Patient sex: M
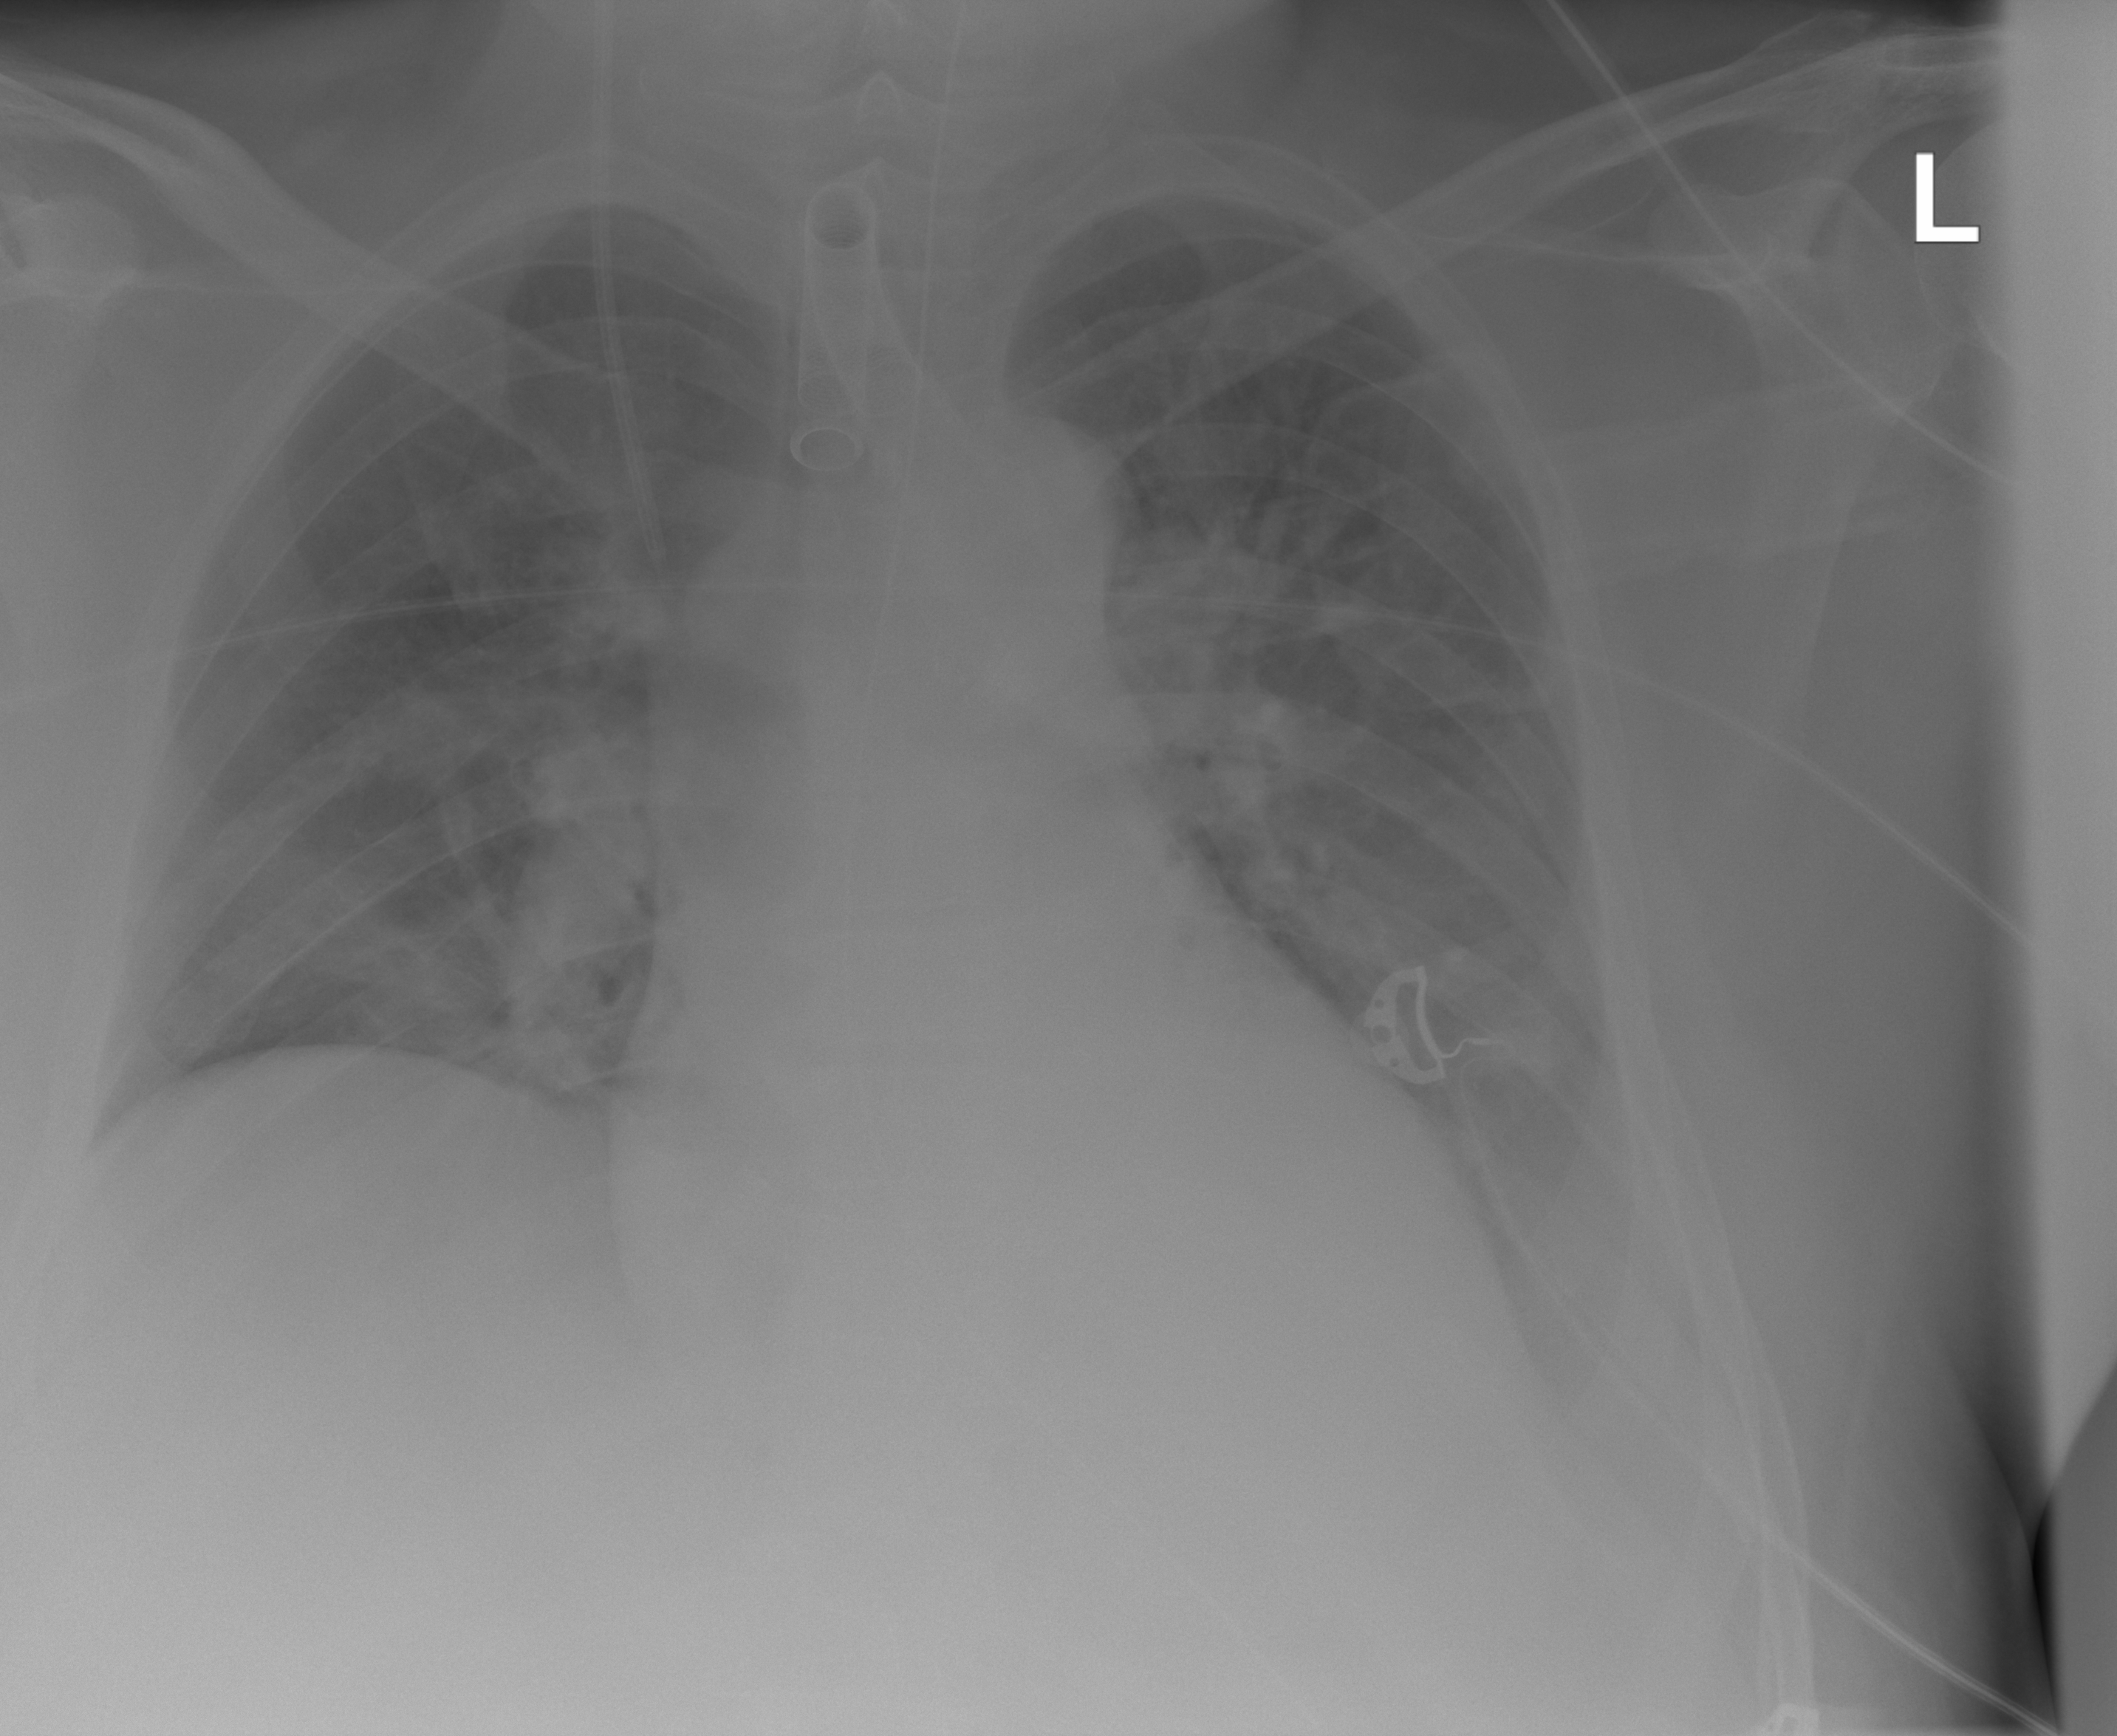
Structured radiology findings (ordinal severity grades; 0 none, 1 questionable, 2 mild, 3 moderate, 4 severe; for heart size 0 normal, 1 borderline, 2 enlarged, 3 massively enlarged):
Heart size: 1
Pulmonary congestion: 2
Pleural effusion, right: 0
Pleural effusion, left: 2
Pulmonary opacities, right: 2
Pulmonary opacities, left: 2
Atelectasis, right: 0
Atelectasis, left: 0